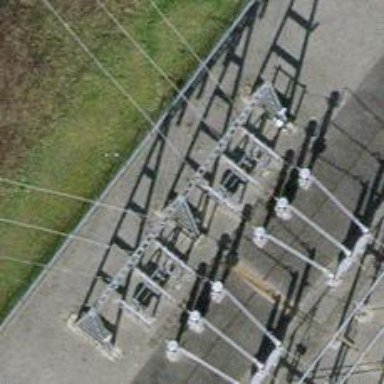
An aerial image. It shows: Power line is depicted.